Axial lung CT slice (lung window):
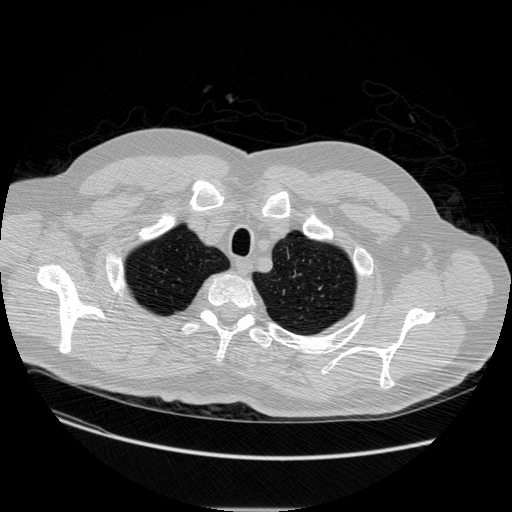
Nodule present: no